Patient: sex M, age 48
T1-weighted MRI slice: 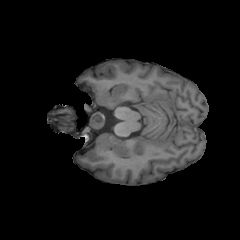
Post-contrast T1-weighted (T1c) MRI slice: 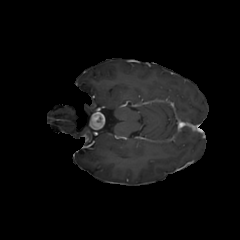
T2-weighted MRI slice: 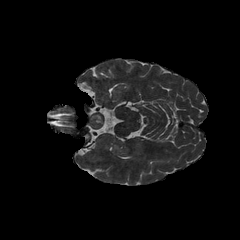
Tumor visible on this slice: no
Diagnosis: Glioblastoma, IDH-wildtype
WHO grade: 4